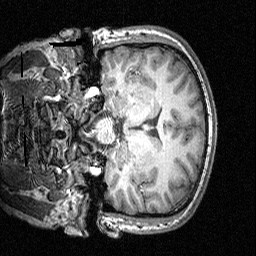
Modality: T1w
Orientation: coronal
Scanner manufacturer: siemens
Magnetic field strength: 3 T
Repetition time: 1.54 s
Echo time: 0.00304 s